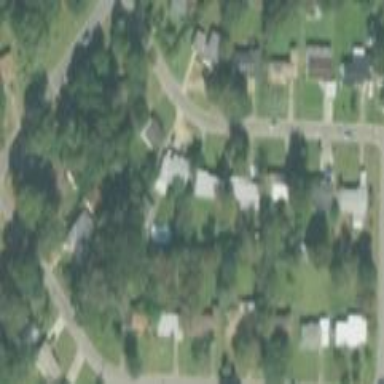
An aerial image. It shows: Residential area consisting of single-family homes.